Interaction volume radius: 5 \u00c5
Interaction volume height: 25 \u00c5
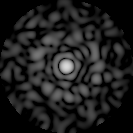
Disorder parameter: 0.8338